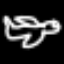
Label: airplane